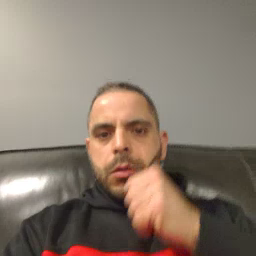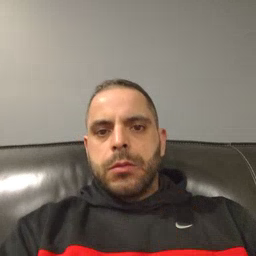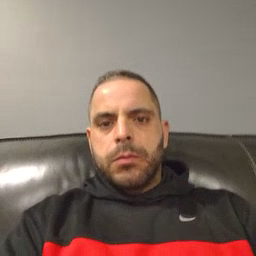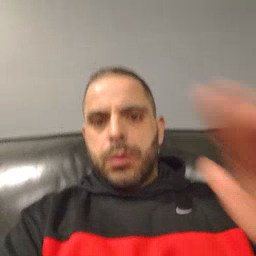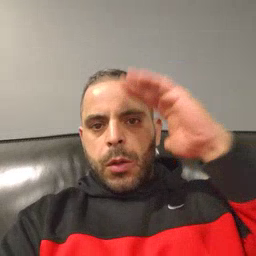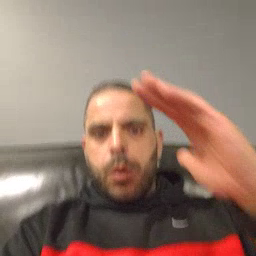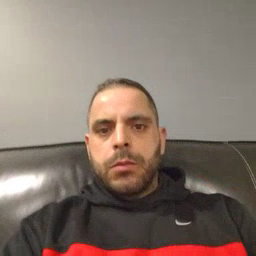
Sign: hello